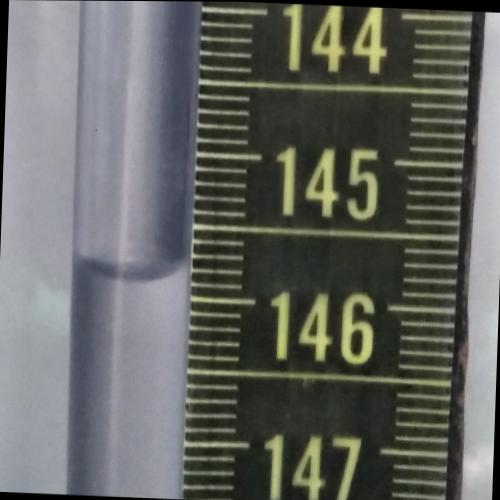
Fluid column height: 145.8 cm